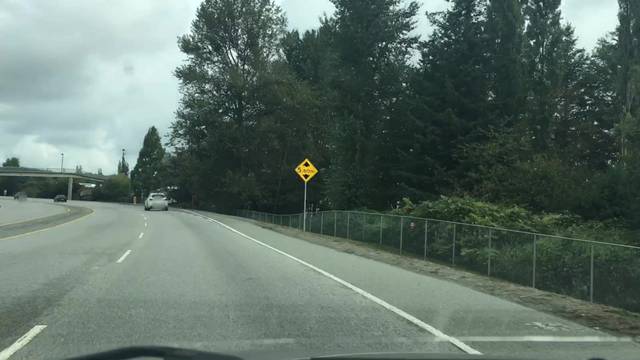
Region: Canada
Coordinates: 49.109, -122.643